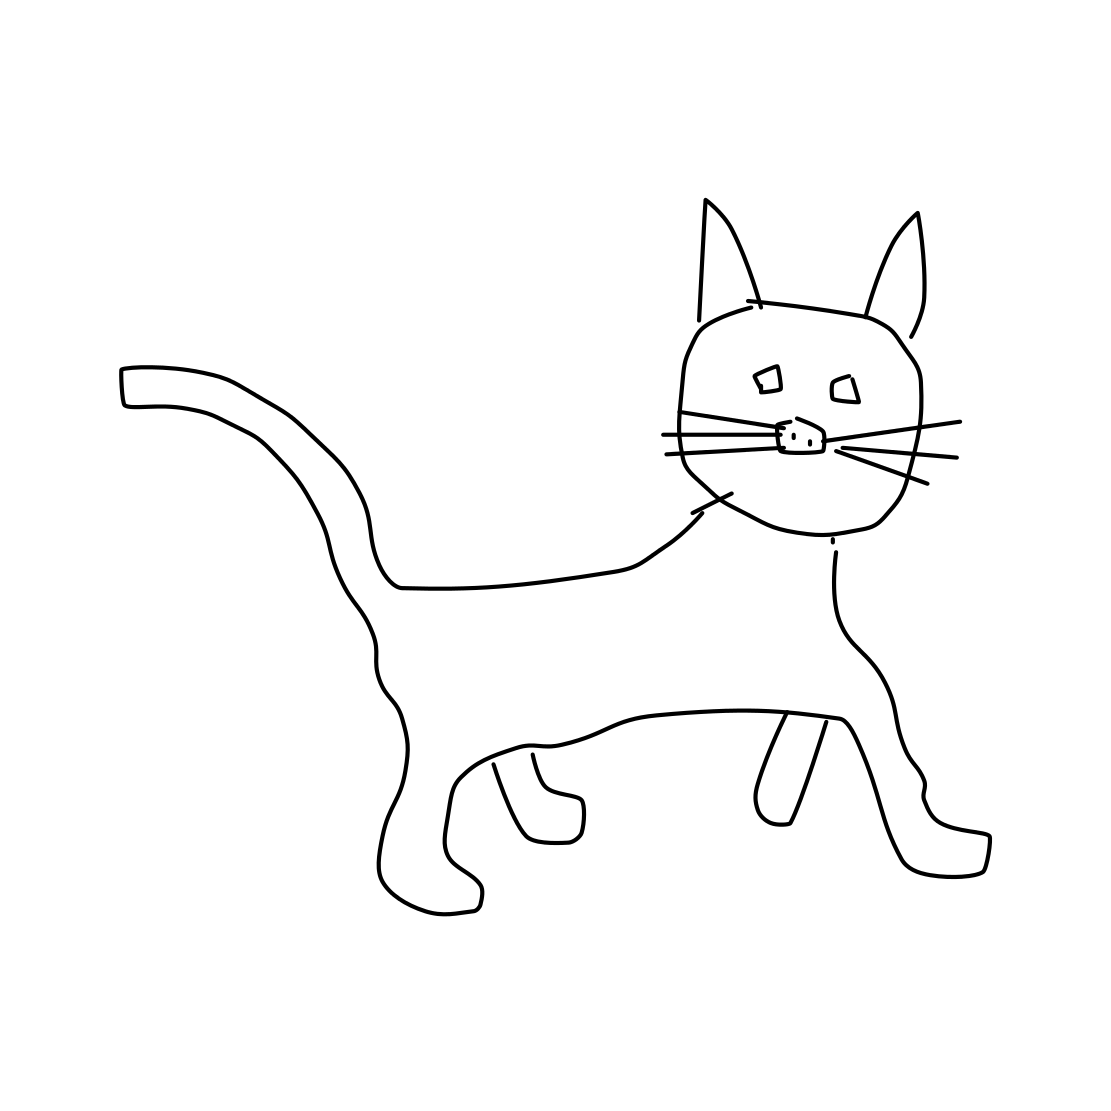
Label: cat